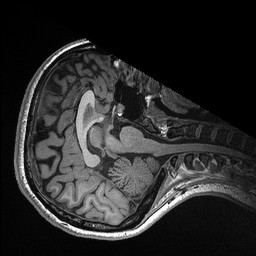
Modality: T1w
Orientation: axial
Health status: healthy
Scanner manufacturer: siemens
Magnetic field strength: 3 T
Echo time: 0.00298 s